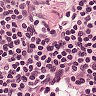
Metastatic tissue present: no